Question: I have two buttons in my xml layout as shown bellow.

I used an activity for this button click. I want to draw a line between these buttons as shown. Could someone please help me to draw the line between this by using code or XML..
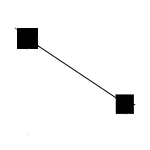
Answer: You can use an custom view to draw the line such as LineView and override the 'onDraw'.
'''
@Override
protected void onDraw(Canvas canvas)
{
canvas.drawLine(0, 0, getWidth(), getHeight(), m_paint);
}
'''
Then use the XML to achieve the layout you want.
'''
<com.android.drawable.LineView
android:layout_width="wrap_content"
android:layout_height="wrap_content"
android:layout_toRightOf="@id/leftButton"
android:layout_toLeftOf="@id/rightButton"
android:layout_below="@id/leftButton"
android:layout_above="@id/rightButton"
/>
'''